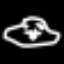
Label: frog